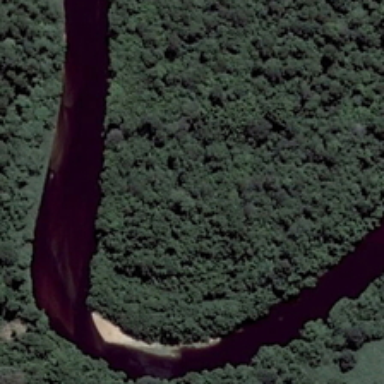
A broad river passes through the forest .